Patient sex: M
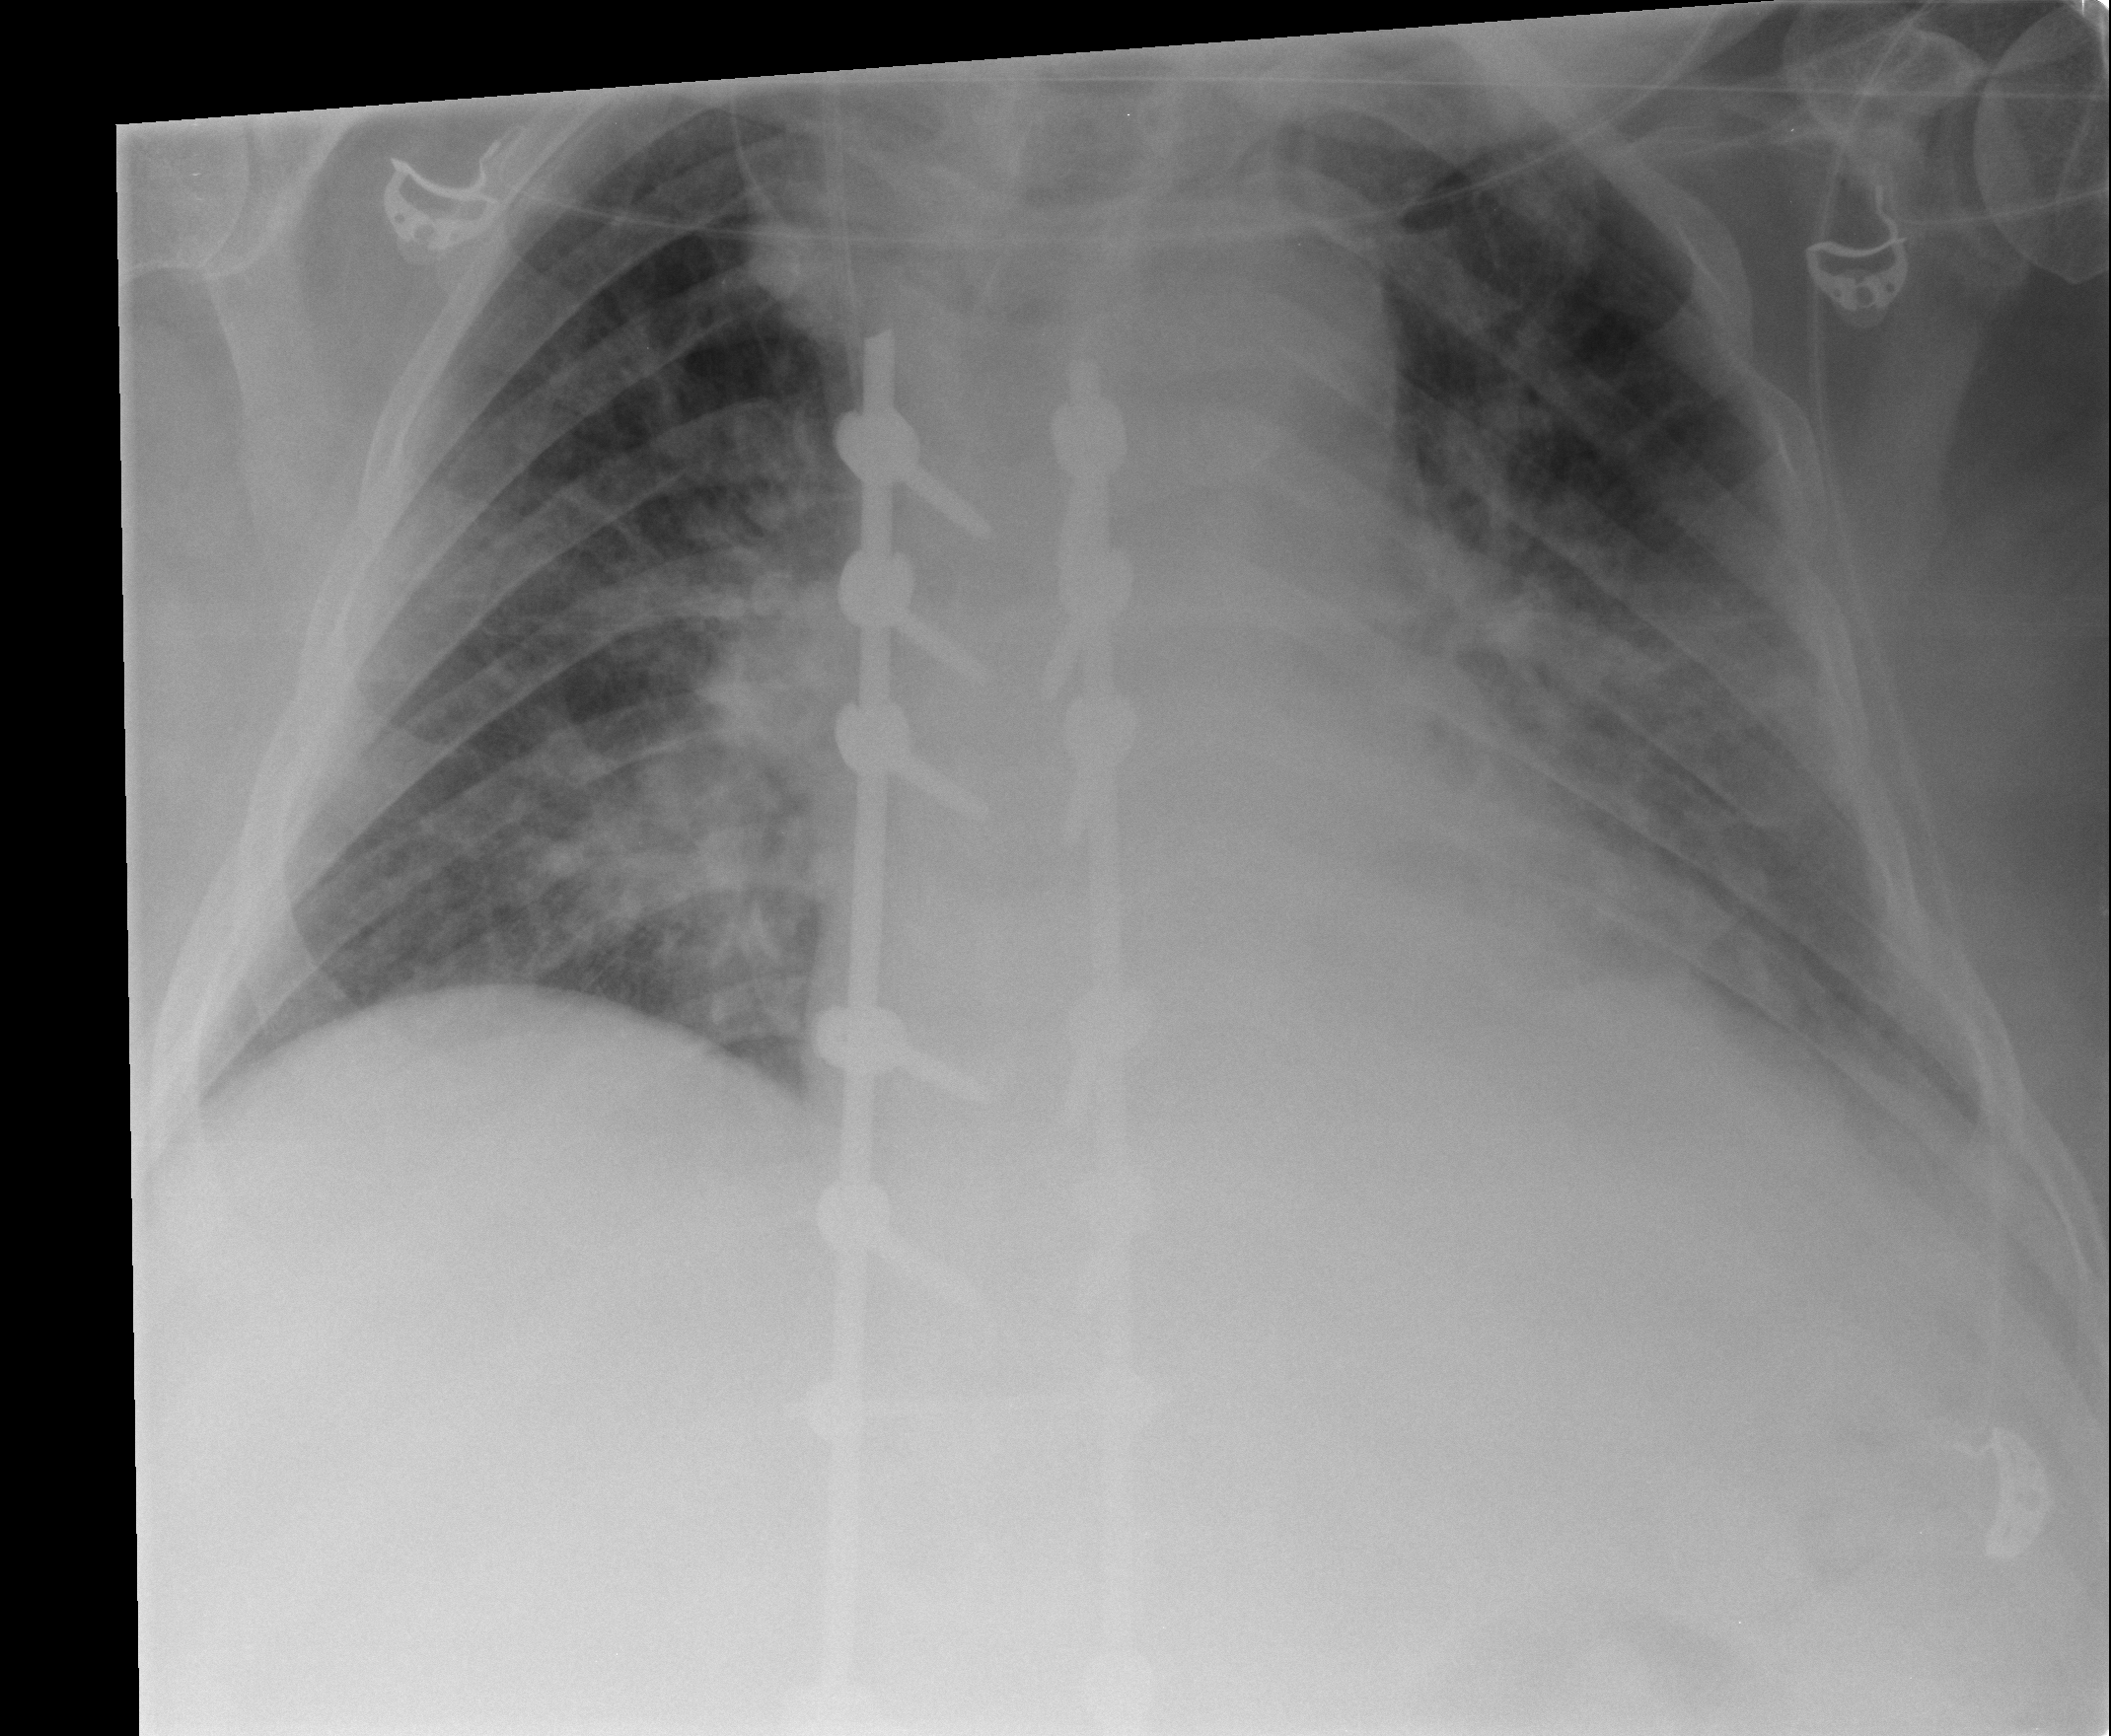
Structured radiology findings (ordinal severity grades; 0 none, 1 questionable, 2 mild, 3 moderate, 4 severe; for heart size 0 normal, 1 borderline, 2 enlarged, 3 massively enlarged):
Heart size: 2
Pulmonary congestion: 2
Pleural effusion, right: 0
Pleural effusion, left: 2
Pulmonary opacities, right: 2
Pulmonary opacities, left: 2
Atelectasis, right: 0
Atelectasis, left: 2